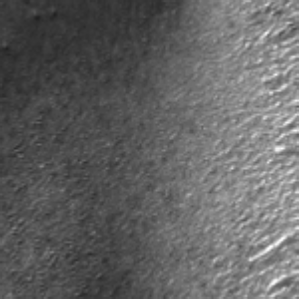
Label: frost